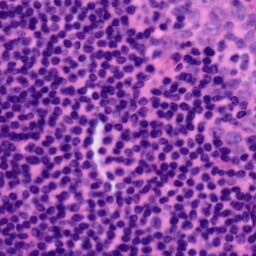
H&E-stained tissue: Tonsil